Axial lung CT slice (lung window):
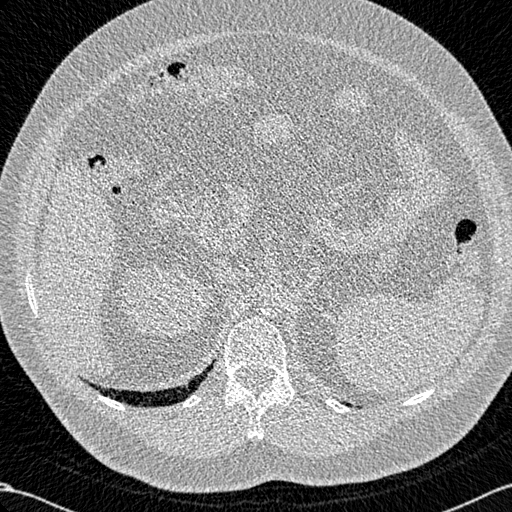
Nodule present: no